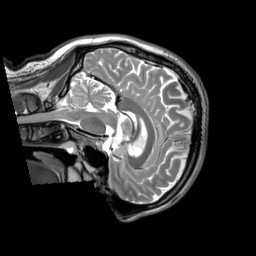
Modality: T2w
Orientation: sagittal
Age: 47
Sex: male
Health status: ill
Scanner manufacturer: siemens
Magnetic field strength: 3 T
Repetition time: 2.8 s
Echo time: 0.326 s